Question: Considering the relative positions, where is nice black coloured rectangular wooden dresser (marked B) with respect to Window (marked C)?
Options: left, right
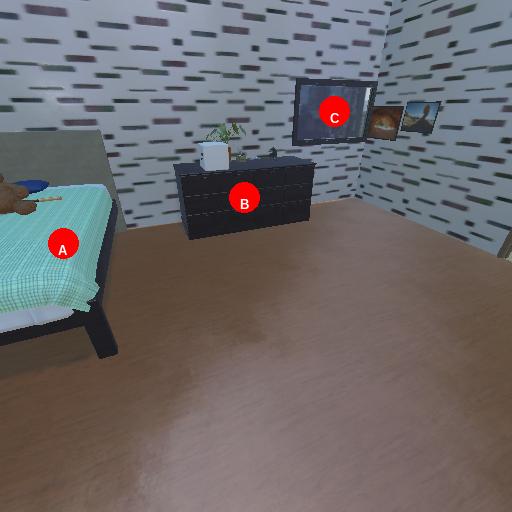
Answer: left